Question: Part of my program reads ASCII text from a buffer of type char, which itself can contain some non-printable non-ASCII garbage. When such areas are displayed, such as in 'ShowMessage(strVar)', if there are null characters ('0x00'), the string is not displayed, even if there is printable text in it.
So I wrote this small function (I am trying to get into the habit of writing functions for these tricks but still not very good at it) to clean the variable of any non-printable null chars :
'''
// FUNCTION RemoveNullChars : Removes 0x00 from strings, which cause empty string
// fields if not removed sometimes
function TForm1.RemoveNullChars(strValue: string): String;
var
i : integer;
NullChar : char;
begin
NullChar := Chr($00);
for i := 0 to Length(strValue) do
begin
if strValue[i] = NullChar then
strValue[i] := ' ';
end;
result := strValue;
end;
'''
It compiles OK, and actually works on some buffer segments...it does actually strip out the spaces fine, but not ALWAYS. Other times, with a different data sources (but the time kind of data source), I get this error :

I can't work out why it compiles OK and actually works OK on some data but not on others?
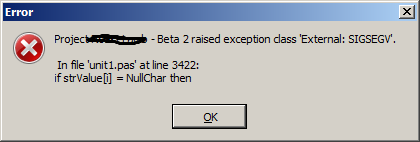
Answer: In Pascal, strings are one-indexed, not zero-indexed, so your 'for' loop should be starting at 1.
If you're getting a 'SIGSEGV' error, that's the *nix equivalent of an Access Violation. (It's a bit strange to see that message in a Windows-style dialog box!) What it means is usually that you're dereferencing a null pointer.
If I had to guess, I'd say you were running this routine on an empty string, which is represented internally as a null pointer. Because the length of the string is 0, and you're erroneously looping from 0 to length instead of 1 to length, it tries to dereference the string pointer and retrieve element 0 of the array, and you get this error.